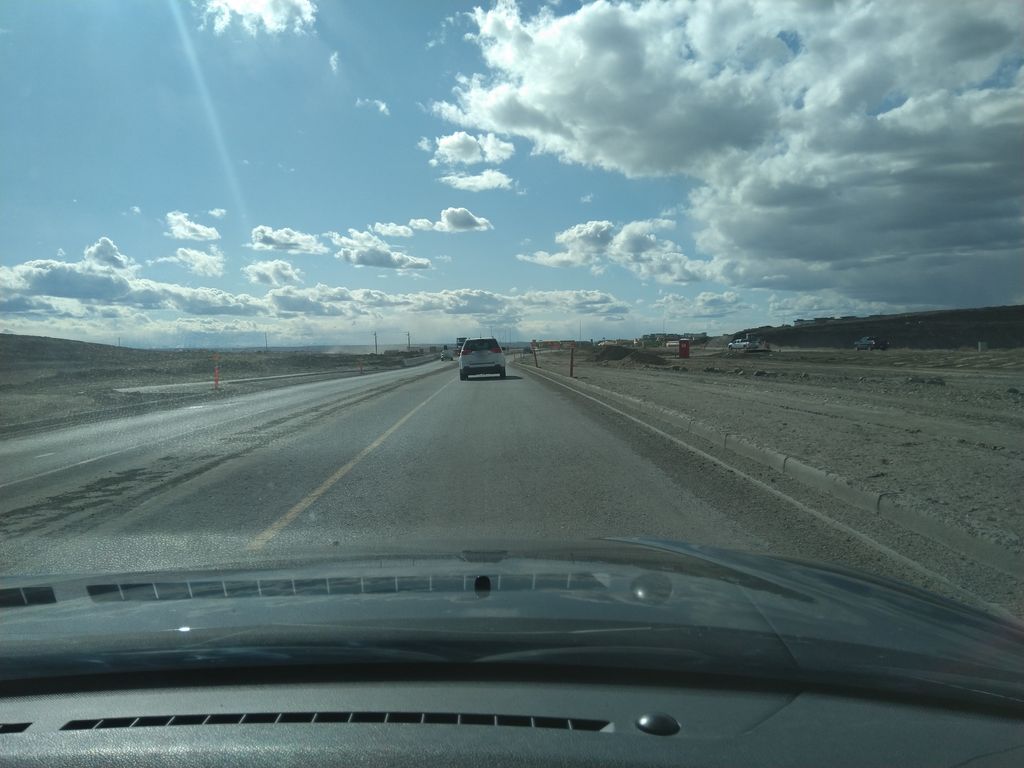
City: calgary